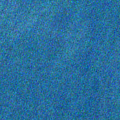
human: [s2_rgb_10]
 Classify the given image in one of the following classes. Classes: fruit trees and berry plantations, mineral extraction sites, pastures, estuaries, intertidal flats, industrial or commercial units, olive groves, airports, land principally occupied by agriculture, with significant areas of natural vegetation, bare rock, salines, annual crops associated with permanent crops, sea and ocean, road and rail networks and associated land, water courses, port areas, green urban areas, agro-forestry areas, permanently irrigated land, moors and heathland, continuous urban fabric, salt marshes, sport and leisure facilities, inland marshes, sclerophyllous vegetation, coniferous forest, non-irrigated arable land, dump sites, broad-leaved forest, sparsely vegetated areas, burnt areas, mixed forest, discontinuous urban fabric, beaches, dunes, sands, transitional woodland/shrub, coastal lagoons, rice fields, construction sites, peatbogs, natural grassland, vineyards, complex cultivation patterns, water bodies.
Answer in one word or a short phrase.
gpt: sea and ocean